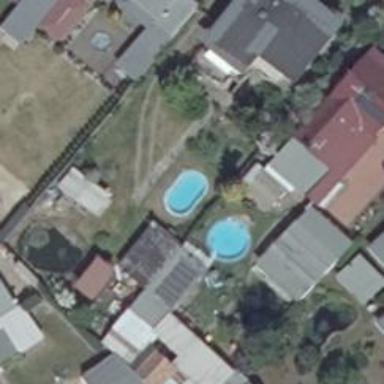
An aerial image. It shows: Swimming pool located in leisure land.